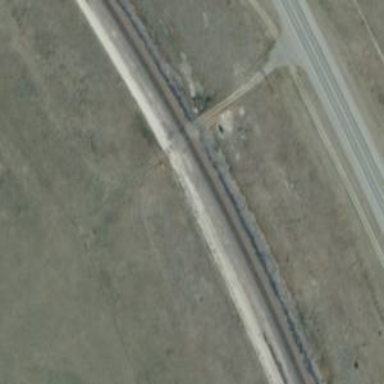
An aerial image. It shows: Level crossing along the railway.